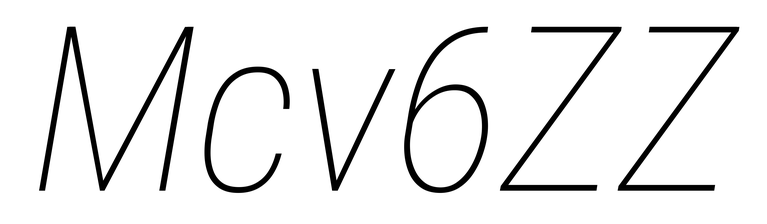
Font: Roboto-Italic_Condensed_Thin_Italic